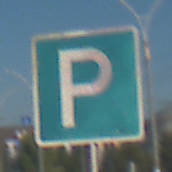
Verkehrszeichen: Parken
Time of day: MorningAfternoon
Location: Outdoor (Urban)
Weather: Clear
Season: NotSpecified
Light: Natural